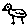
Label: bird